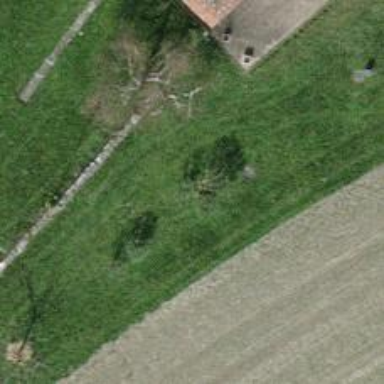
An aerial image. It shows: Single tag "natural: tree."